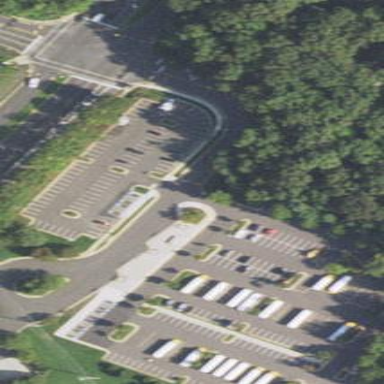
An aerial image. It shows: Parking lot with park and ride facilities.